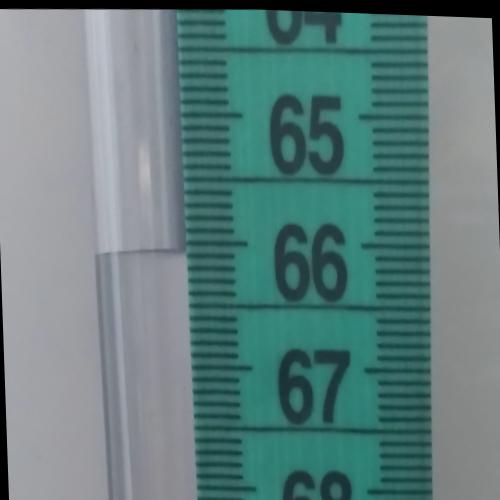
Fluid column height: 66.1 cm